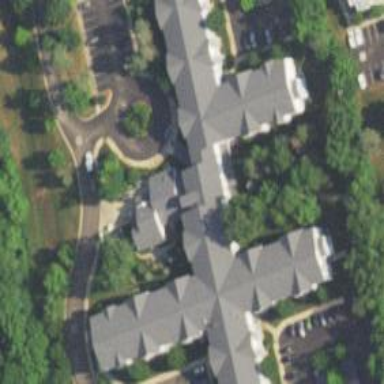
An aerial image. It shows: Image showing building with apartments.